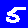
Digit: 5